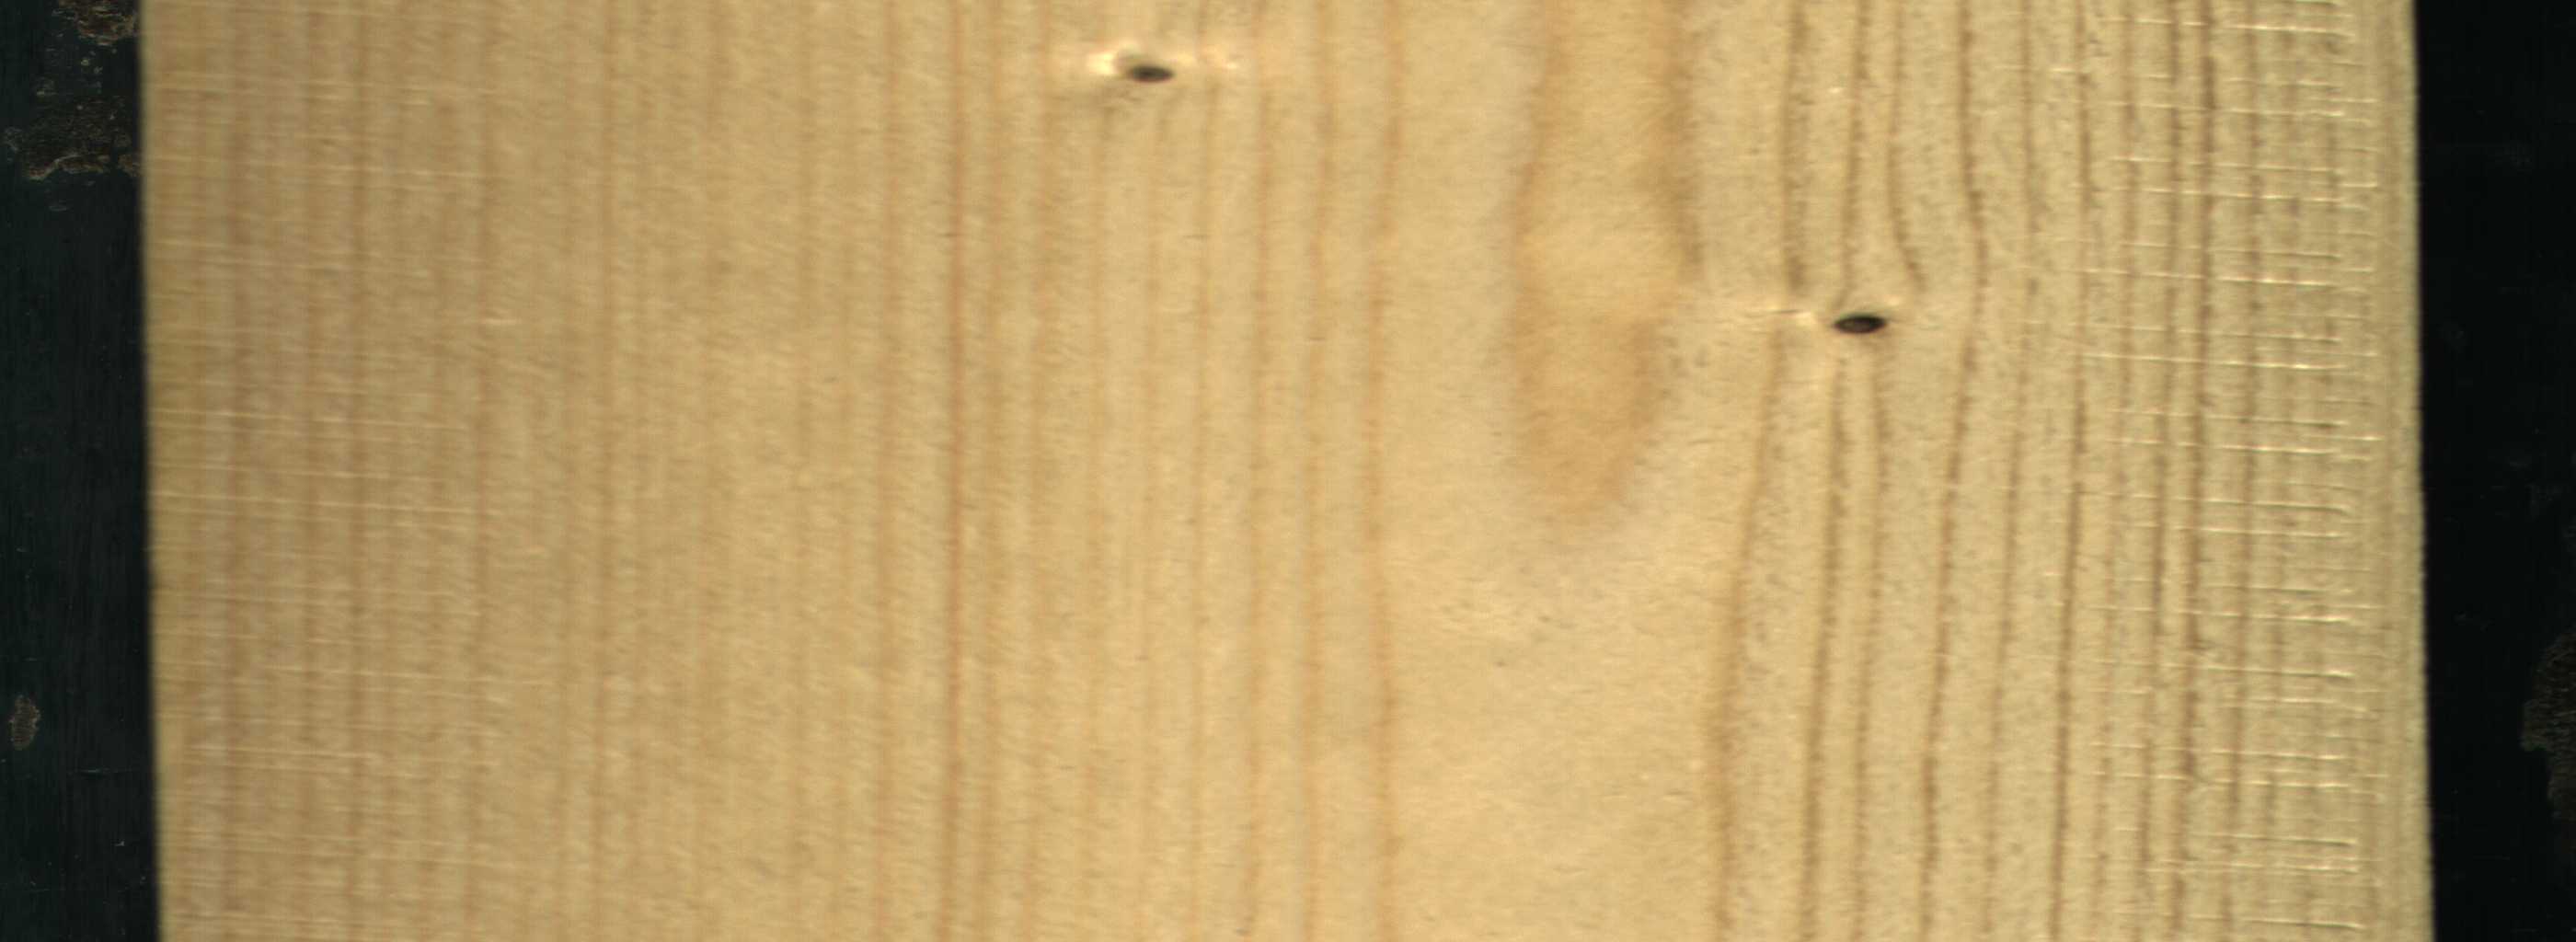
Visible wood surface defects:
Dead_Knot
Live_Knot